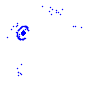
Particle: kaon